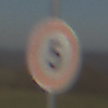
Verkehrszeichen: Geschwindigkeit5
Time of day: MorningAfternoon
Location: Outdoor (Nature)
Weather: Clear
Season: Winter
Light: Natural